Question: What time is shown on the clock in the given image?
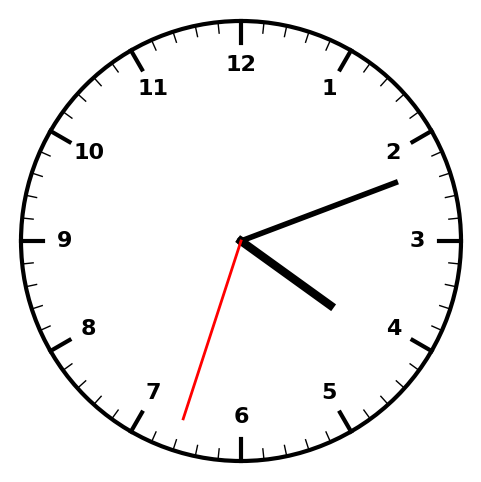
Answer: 04:11:33